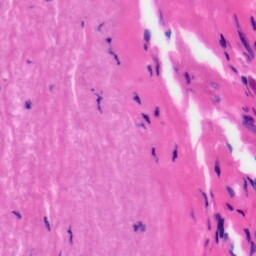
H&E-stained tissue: Tonsil